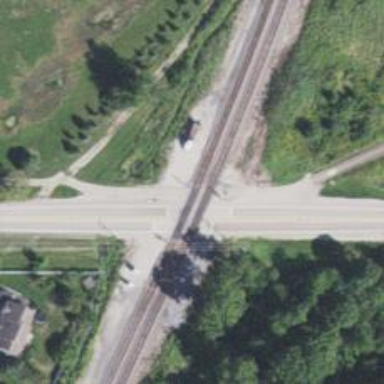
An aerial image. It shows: Crossing for the railway.